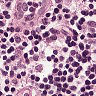
Metastatic tissue present: no